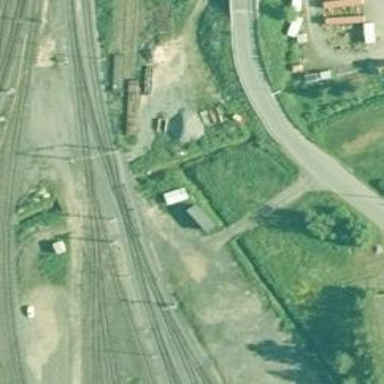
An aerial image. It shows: Rail yard with electrified contact lines for railway operations.